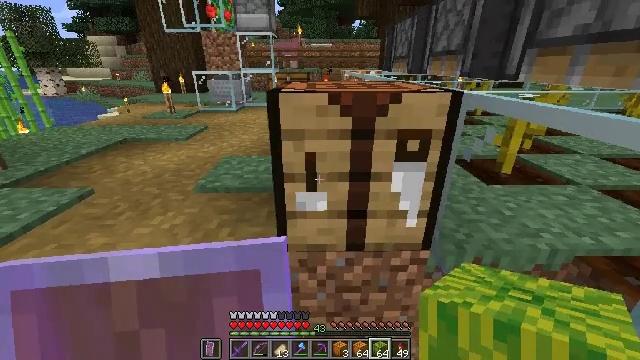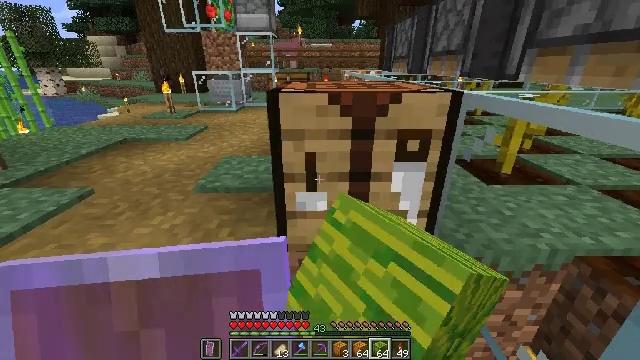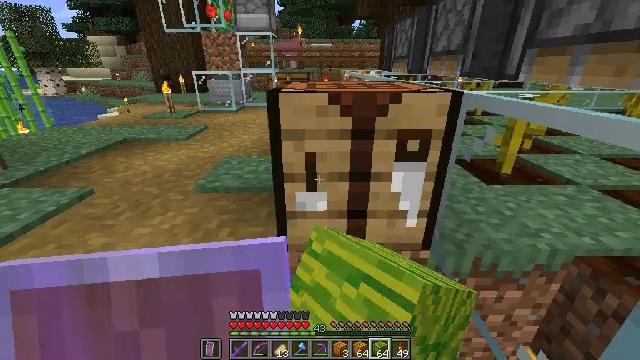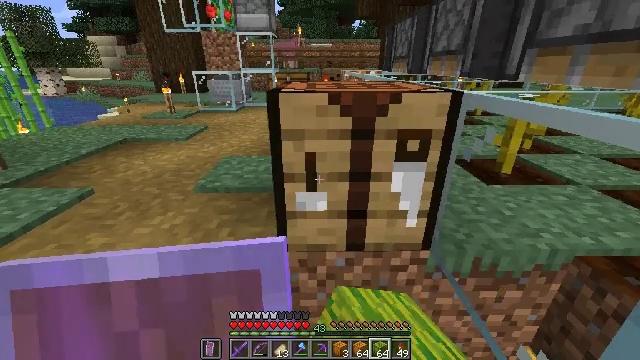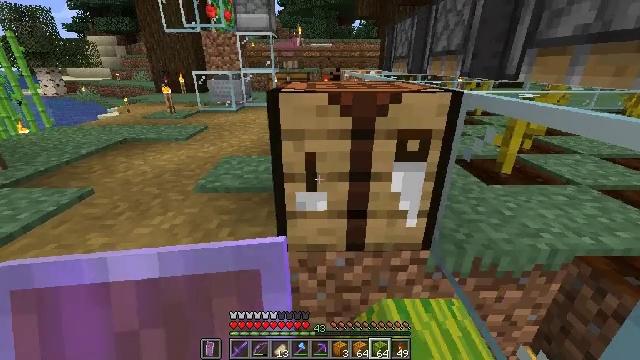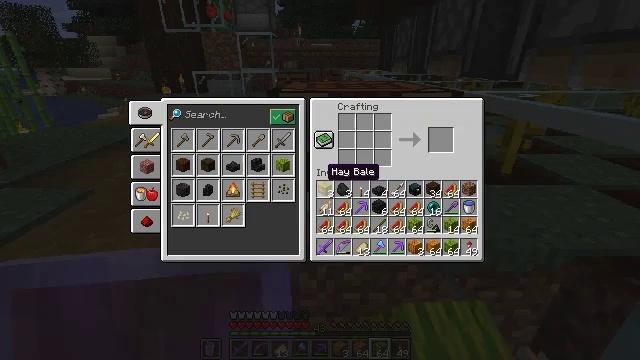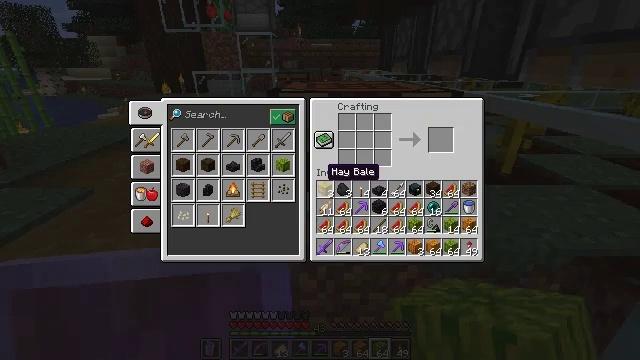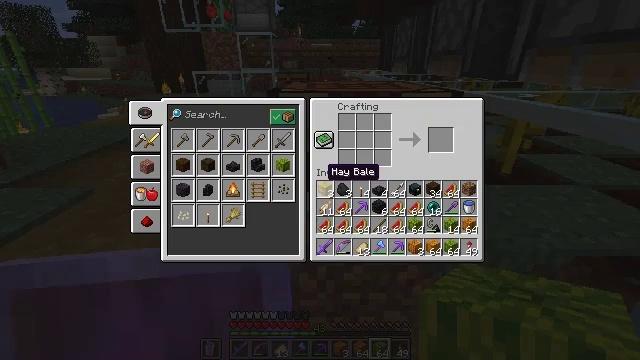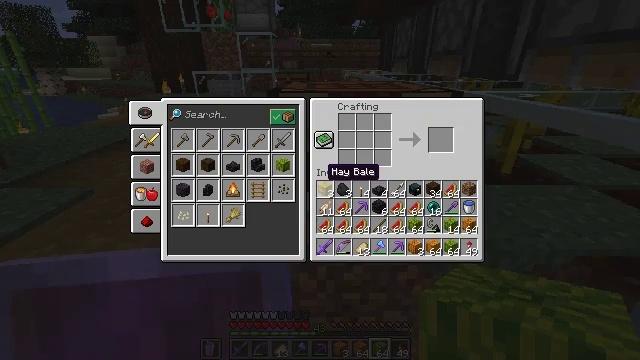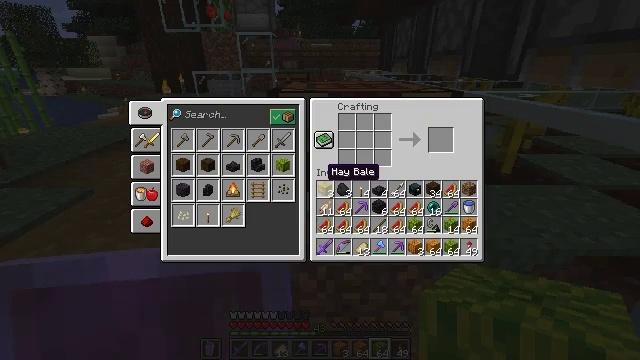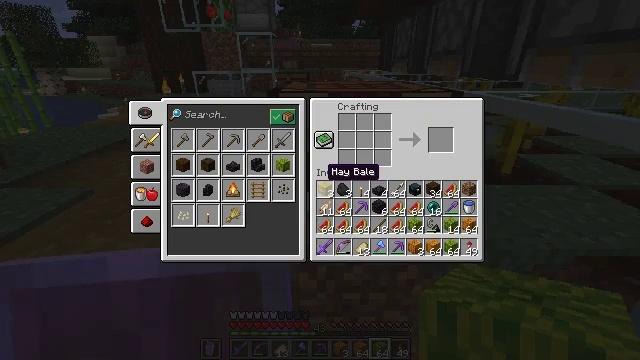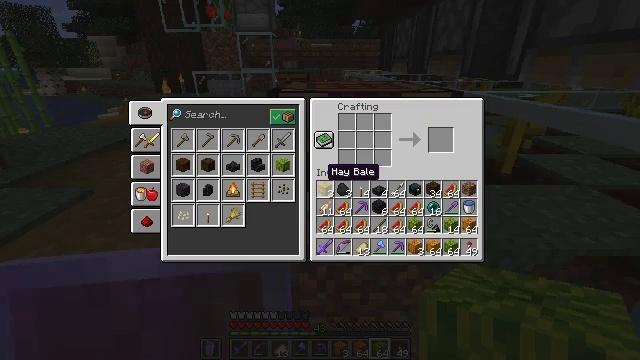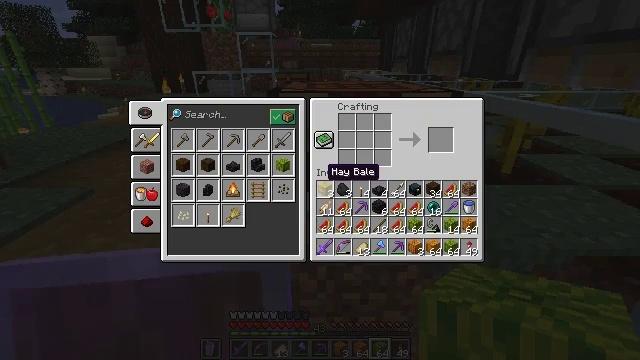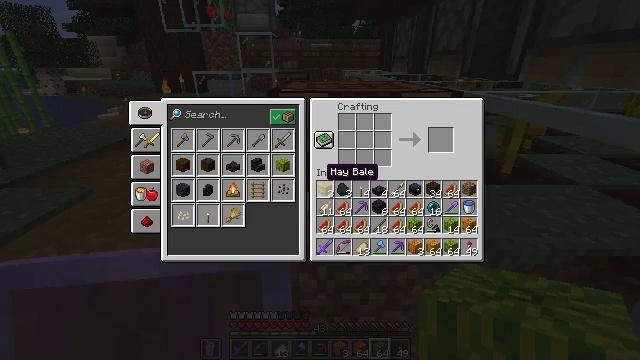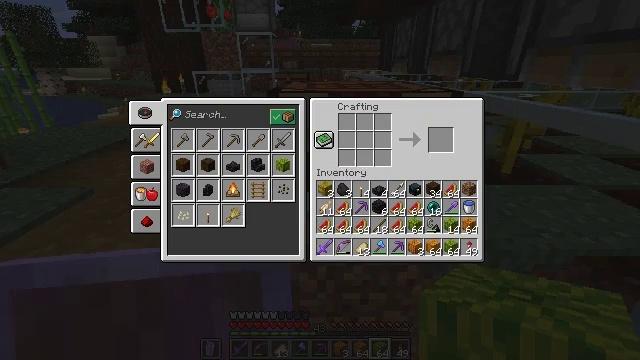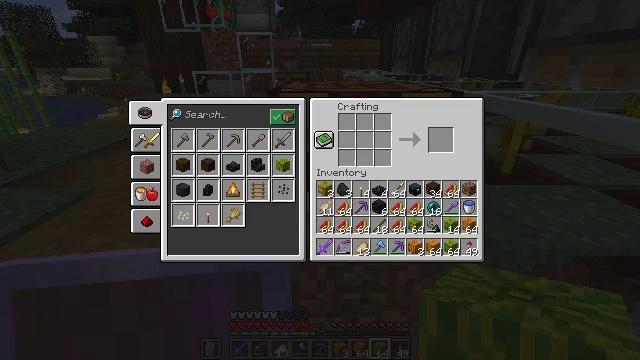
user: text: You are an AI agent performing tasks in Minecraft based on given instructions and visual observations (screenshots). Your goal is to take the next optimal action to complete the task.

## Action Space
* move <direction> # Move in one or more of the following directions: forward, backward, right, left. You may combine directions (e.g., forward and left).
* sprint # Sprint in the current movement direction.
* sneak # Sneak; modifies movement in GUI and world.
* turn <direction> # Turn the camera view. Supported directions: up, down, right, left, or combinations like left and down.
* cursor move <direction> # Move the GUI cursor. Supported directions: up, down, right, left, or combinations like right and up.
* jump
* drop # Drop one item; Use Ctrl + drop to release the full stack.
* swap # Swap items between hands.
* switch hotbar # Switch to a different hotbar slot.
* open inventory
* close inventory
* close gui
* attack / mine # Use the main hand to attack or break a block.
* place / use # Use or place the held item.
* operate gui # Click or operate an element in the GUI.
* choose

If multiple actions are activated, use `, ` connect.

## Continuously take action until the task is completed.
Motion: motion action
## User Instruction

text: Craft a melon.
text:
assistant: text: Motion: use / place
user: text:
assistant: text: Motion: use / place
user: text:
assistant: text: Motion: use / place
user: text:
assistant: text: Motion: no_op
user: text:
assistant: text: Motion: no_op
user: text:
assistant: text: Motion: no_op
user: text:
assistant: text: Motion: no_op
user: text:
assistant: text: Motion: no_op
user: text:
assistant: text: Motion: no_op
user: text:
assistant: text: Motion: no_op
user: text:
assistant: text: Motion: no_op
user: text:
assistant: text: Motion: no_op
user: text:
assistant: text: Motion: no_op
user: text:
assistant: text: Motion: turn left
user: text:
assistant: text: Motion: turn left
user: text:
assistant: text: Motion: no_op
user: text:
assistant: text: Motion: no_op
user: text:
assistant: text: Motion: no_op
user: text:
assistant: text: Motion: no_op
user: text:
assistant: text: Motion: sneak, turn up
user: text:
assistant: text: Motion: sneak, turn up
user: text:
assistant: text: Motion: sneak
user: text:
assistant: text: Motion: sneak
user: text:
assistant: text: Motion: sneak
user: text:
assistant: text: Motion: sneak
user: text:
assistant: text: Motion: sneak, attack / mine
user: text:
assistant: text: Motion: sneak, attack / mine
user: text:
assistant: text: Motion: sneak, attack / mine
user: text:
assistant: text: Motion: sneak, attack / mine
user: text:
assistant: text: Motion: sneak, attack / mine